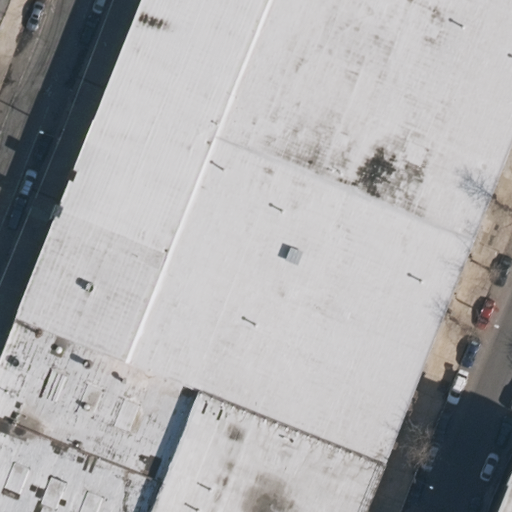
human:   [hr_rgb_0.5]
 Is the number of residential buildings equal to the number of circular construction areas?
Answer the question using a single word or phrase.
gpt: no

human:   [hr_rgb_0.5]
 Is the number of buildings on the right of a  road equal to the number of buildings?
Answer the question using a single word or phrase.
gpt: no

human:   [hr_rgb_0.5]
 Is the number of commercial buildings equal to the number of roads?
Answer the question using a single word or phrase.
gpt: no

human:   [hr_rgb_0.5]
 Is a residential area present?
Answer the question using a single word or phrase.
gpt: no

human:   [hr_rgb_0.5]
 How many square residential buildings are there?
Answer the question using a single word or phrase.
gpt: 0

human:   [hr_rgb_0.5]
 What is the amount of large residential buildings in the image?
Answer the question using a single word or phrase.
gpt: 2

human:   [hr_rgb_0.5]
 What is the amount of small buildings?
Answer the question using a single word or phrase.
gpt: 0

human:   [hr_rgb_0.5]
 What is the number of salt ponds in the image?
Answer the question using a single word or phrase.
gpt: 0

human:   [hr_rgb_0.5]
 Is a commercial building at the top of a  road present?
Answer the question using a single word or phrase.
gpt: no

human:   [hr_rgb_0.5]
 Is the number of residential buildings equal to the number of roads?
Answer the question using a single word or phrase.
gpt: no

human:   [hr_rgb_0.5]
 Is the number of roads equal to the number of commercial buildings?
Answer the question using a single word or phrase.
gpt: no

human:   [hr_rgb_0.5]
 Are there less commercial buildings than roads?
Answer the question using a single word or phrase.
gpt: yes

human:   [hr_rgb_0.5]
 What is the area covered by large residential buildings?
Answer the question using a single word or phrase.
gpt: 2762m2

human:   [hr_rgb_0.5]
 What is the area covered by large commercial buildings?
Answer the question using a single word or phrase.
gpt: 0m2

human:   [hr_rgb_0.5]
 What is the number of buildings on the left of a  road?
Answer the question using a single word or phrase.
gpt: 2

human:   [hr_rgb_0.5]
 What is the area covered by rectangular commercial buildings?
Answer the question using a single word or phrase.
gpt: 0m2

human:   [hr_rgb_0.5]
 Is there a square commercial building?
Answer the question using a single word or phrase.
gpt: no

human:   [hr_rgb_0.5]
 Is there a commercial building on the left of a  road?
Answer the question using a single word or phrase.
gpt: no

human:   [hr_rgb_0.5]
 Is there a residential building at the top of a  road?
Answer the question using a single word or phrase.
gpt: yes

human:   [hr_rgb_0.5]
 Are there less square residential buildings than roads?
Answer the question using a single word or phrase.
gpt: yes

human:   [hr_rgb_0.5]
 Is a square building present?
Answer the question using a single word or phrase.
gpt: no

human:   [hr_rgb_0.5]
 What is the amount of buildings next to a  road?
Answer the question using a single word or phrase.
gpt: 3

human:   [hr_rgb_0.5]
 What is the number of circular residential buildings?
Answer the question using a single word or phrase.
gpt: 0

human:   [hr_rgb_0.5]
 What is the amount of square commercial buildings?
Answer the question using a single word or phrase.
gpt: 0

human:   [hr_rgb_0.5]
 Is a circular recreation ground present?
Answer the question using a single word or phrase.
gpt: no

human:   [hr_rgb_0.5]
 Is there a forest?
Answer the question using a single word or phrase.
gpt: no

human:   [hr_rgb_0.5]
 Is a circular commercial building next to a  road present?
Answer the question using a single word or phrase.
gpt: no

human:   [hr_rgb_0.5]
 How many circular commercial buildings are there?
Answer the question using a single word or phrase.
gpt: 0

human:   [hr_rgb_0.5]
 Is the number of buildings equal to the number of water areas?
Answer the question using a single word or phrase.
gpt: no

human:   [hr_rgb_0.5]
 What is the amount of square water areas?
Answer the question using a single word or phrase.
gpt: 0

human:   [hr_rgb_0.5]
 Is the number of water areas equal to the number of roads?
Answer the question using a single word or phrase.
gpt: no

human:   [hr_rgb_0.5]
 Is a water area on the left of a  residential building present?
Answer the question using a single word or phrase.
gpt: no

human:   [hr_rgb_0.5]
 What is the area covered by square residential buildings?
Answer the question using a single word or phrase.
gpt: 0m2

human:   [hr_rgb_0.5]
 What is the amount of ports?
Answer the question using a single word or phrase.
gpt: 0

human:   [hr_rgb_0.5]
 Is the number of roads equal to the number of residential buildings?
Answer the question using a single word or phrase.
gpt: no

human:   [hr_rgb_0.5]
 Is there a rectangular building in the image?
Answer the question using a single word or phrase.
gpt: yes